Question:
I'm trying to ditch Windows Forms, and learn to use WPF professionally from now on. Pictured above is a form done in Windows Forms that I'd like to recreate in WPF.
Here is the XAML I have so far:
'''
<Window x:Class="PizzaSoftware.UI.MainWindow"
xmlns="http://schemas.microsoft.com/winfx/2006/xaml/presentation"
xmlns:x="http://schemas.microsoft.com/winfx/2006/xaml"
Title="MainWindow" Height="297" Width="466" >
<Grid ShowGridLines="True">
<Grid.ColumnDefinitions>
<ColumnDefinition Width=".20*"/>
<ColumnDefinition />
<ColumnDefinition Width=".20*"/>
</Grid.ColumnDefinitions>
<Rectangle Grid.Column="0">
<Backcolor?
</Rectangle>
</Grid>
</Window>
'''
Is this even the right approach, I mean using a Rectangle. In my Windows Forms example, I used a Panel and gave it a .BackColor property.
What's the WPF way to achieve this?
Thank you.
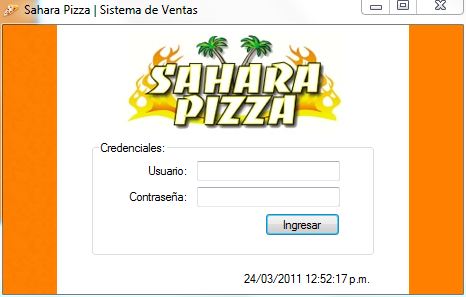
Answer: Yes, your approach is just fine. Set the background color with the 'Fill' property:
'''
<Rectangle Grid.Column="0" Fill="Orange" />
<Rectangle Grid.Column="2" Fill="Orange" />
'''